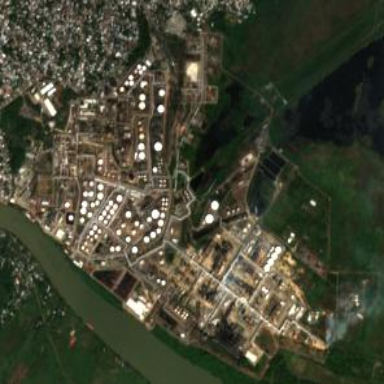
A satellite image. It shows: Industrial area designated for oil refining activities.